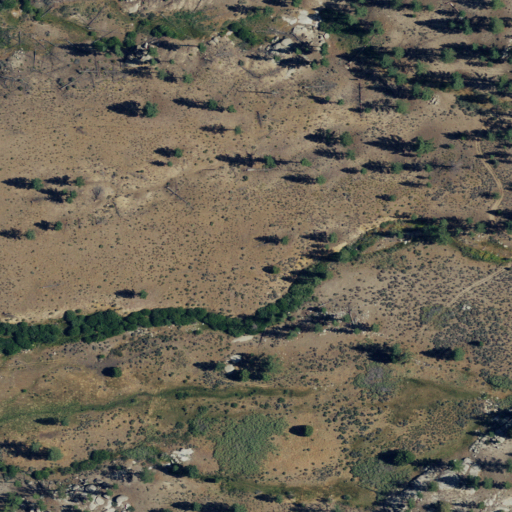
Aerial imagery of plain(s) in California named Rockhouse Meadow containing only shrub